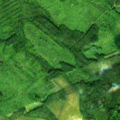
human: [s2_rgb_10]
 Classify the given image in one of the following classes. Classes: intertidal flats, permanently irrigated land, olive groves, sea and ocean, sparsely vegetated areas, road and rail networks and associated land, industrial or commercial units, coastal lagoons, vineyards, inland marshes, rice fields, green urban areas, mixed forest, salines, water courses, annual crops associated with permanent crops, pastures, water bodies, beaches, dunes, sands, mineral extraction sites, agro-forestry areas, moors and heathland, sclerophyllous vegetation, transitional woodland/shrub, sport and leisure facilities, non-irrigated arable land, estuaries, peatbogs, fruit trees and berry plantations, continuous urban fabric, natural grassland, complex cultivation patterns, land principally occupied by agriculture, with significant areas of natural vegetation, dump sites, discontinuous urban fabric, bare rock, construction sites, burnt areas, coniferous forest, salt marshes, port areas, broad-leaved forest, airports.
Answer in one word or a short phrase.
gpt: broad-leaved forest, mixed forest, transitional woodland/shrub